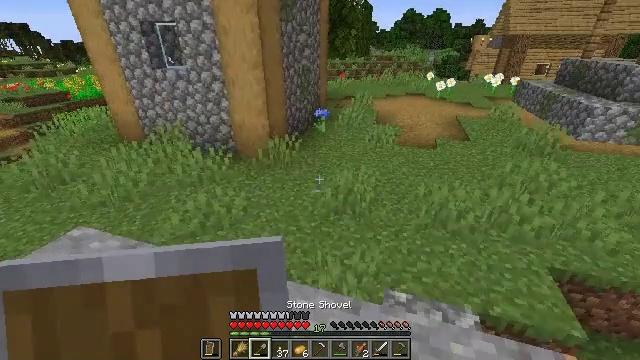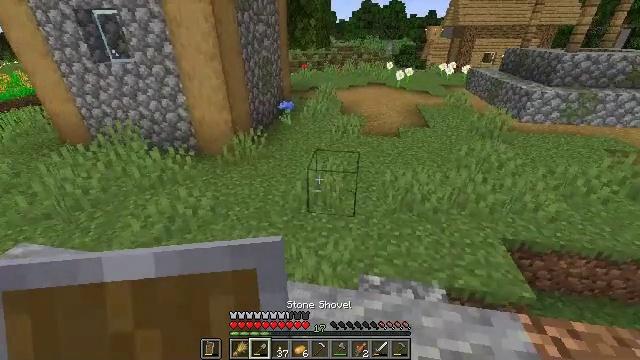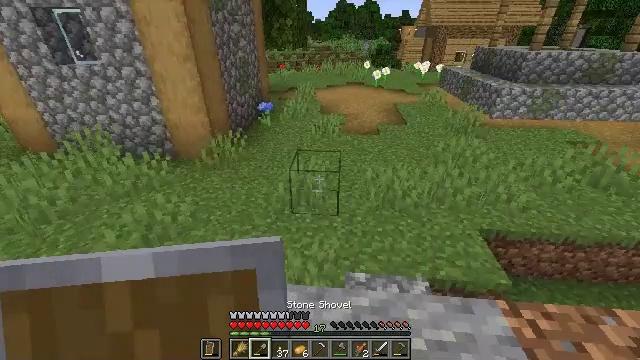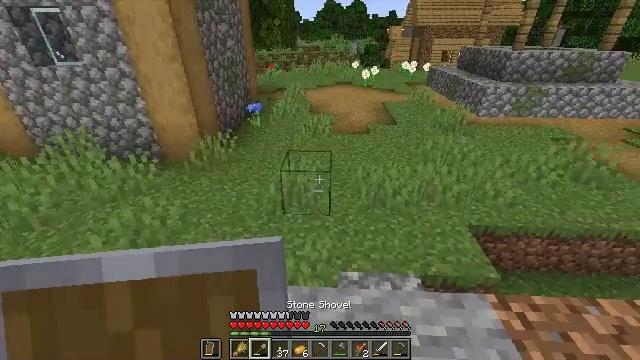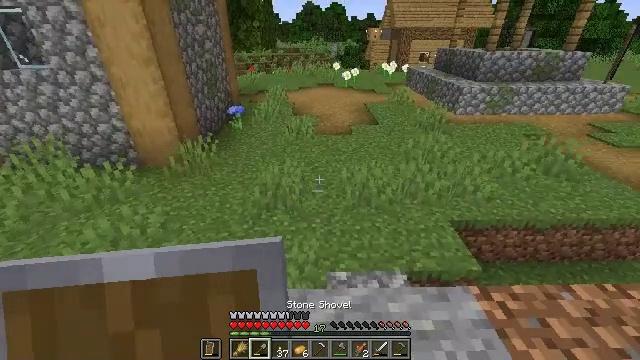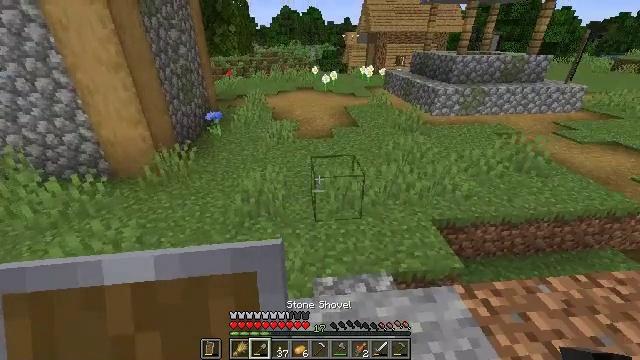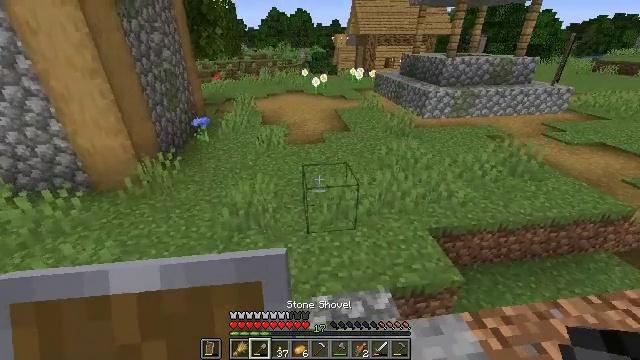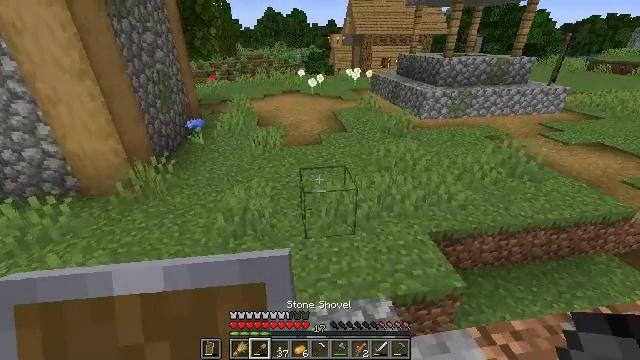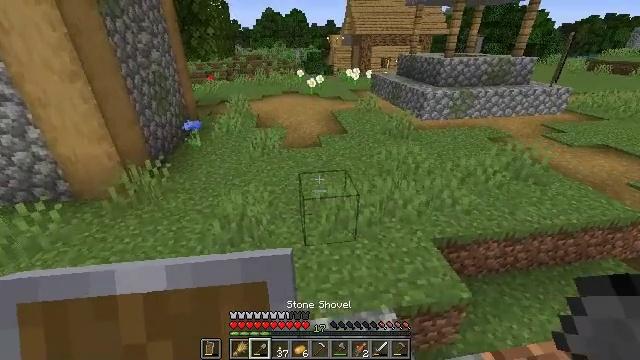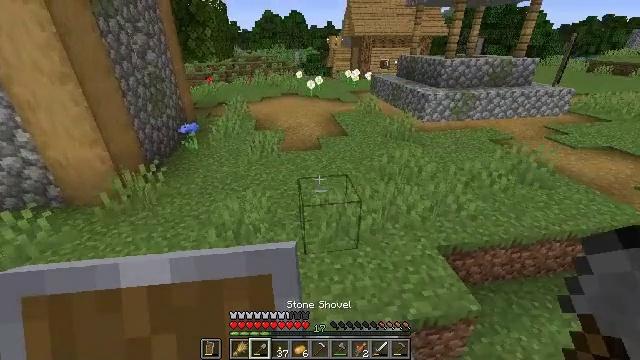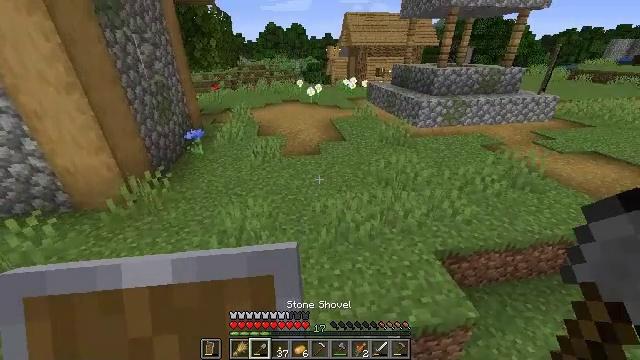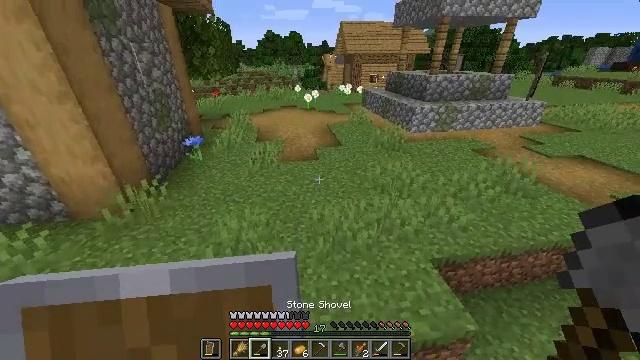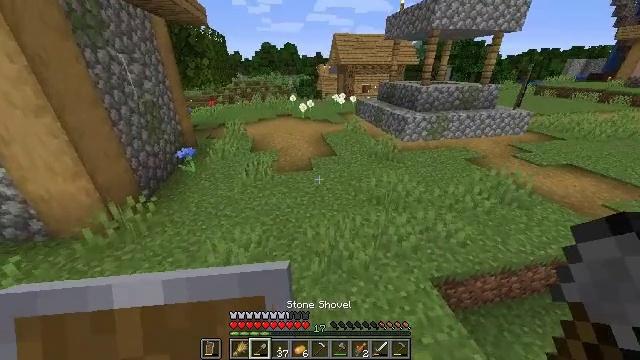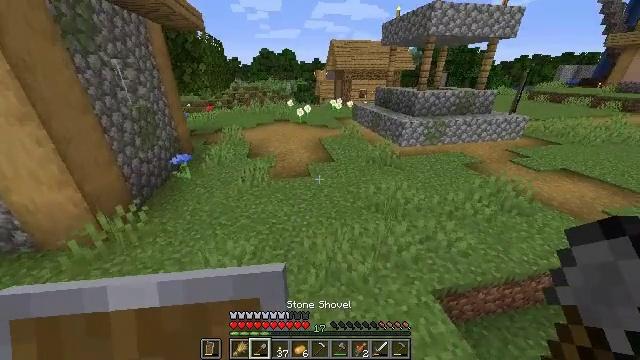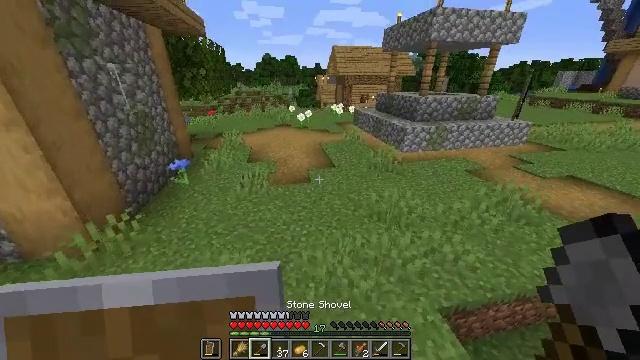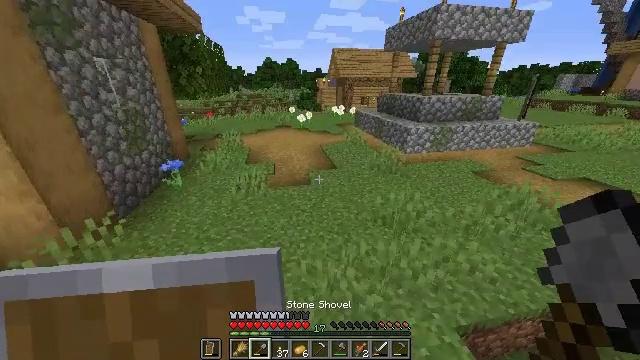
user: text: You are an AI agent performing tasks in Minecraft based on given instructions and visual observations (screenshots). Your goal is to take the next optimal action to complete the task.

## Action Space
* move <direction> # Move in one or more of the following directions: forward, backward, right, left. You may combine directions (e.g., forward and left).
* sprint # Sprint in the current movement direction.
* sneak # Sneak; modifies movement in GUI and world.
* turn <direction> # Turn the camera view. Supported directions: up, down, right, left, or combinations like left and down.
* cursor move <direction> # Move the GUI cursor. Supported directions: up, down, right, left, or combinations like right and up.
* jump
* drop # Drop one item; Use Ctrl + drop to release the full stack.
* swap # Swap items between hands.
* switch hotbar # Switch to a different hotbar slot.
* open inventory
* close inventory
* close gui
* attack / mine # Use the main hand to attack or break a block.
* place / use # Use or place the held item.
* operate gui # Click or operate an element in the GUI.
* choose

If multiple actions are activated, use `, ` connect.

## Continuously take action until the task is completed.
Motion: motion action
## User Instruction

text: Collect wheat crops.
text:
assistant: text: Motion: turn right and down
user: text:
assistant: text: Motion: turn right
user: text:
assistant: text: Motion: turn right
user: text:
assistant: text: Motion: turn right
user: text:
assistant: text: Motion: move forward, turn right
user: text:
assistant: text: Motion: move forward, turn right
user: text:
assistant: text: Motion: move forward
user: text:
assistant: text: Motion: no_op
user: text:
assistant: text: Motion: move forward
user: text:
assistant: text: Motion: move forward
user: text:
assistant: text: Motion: move forward
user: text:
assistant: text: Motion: move forward, turn right and up
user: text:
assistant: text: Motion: move forward
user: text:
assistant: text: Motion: move forward
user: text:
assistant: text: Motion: move forward
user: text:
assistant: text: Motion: move forward
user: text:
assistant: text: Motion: move forward
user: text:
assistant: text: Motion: move forward
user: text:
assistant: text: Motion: move forward
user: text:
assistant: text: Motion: move forward
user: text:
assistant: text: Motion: move forward
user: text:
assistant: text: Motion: move forward, turn right and up
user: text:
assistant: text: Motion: move forward, turn up
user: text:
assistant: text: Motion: move forward, turn left
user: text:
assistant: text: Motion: move forward, turn left
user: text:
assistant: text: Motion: move forward, turn right
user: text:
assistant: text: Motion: move forward, turn right
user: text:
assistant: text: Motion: move forward, turn down
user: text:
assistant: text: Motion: move forward
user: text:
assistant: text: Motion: no_op